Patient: sex F, age 48
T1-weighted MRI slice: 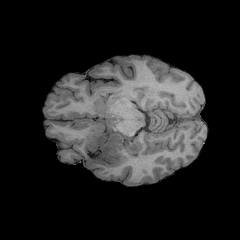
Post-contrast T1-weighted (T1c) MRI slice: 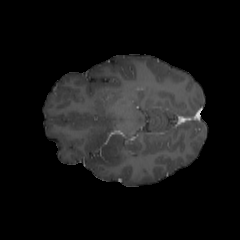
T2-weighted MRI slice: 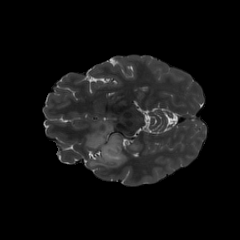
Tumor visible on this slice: yes
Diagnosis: Astrocytoma, IDH-mutant
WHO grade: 2